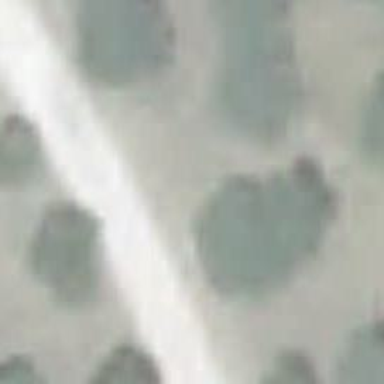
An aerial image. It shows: Dirt track road.